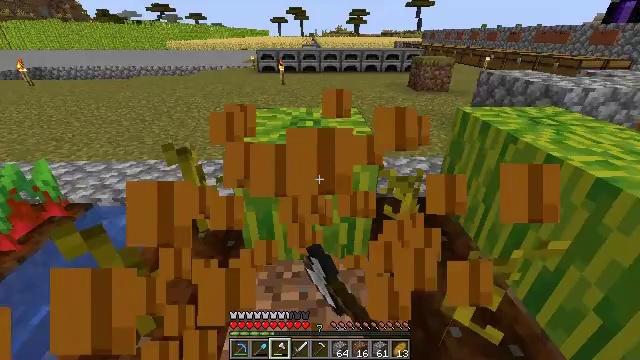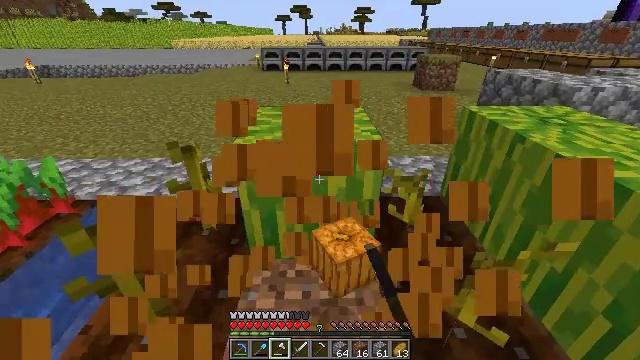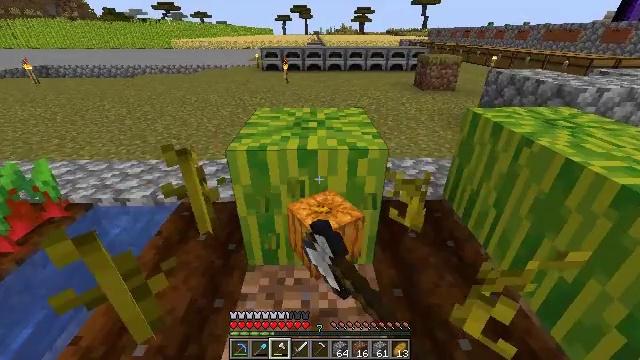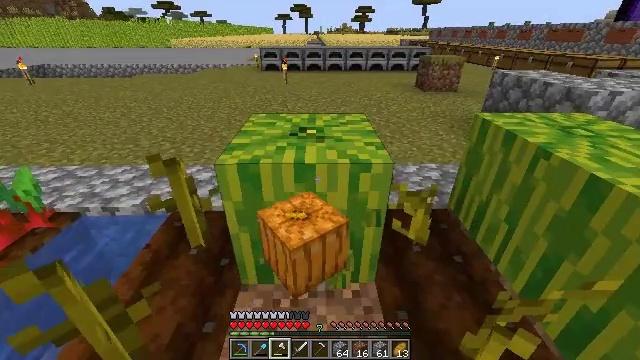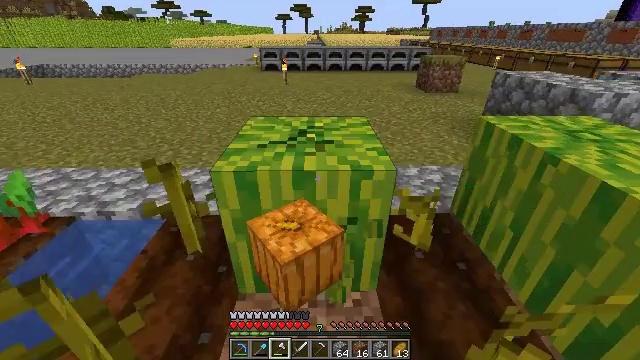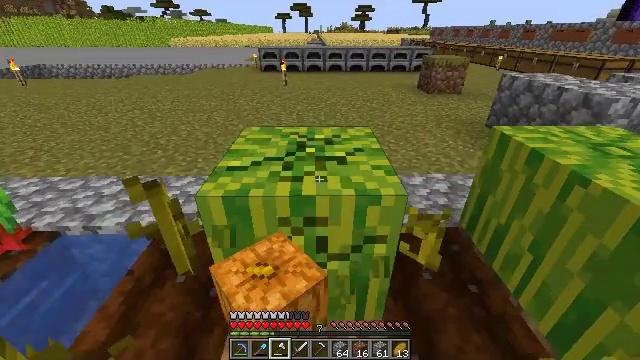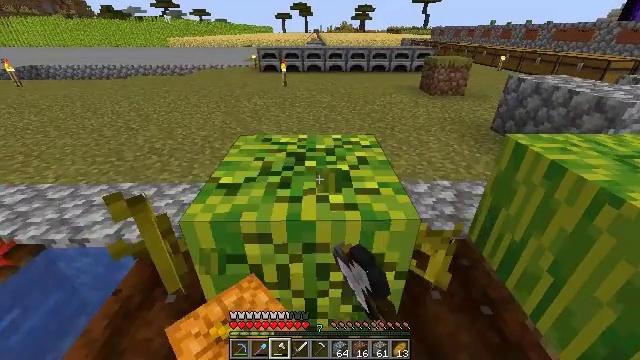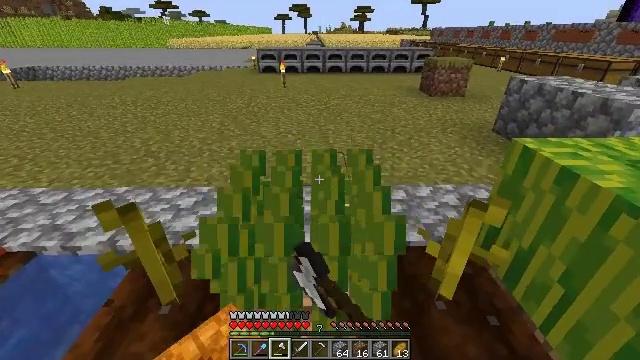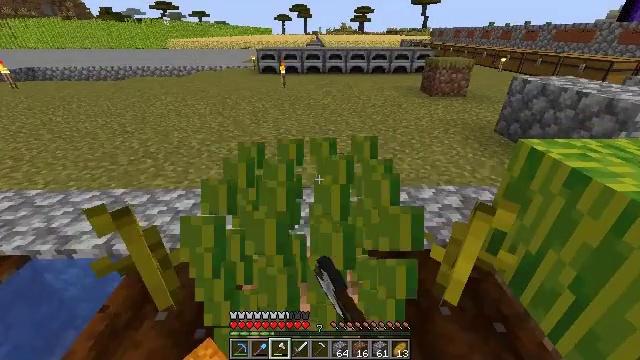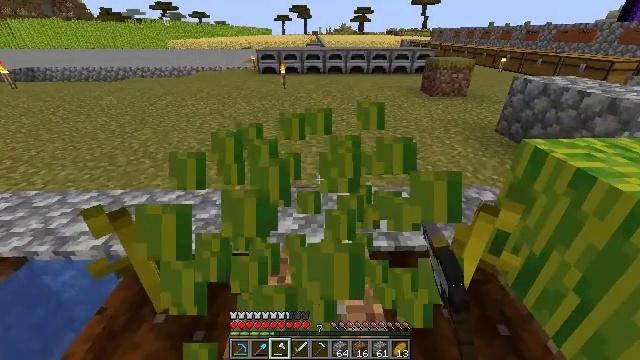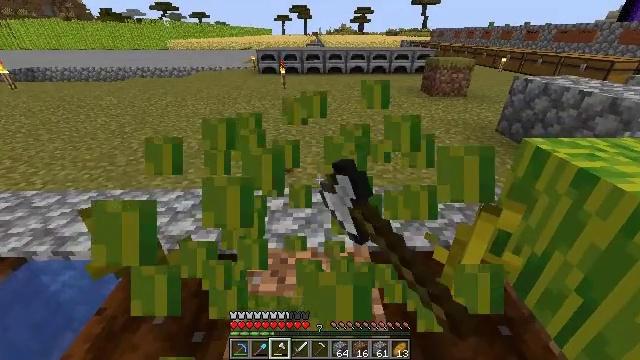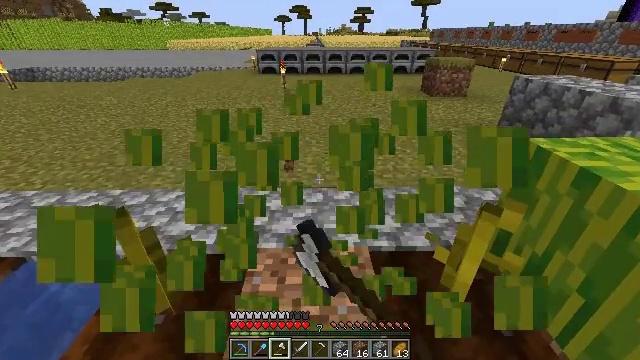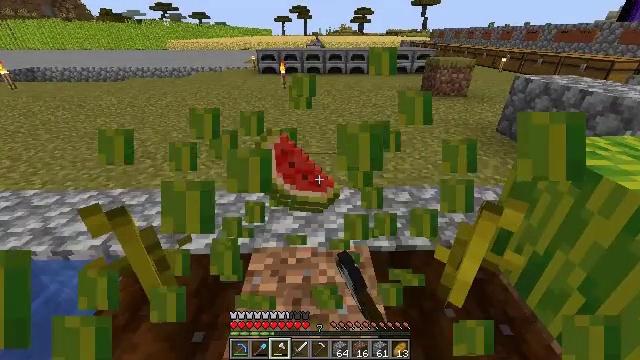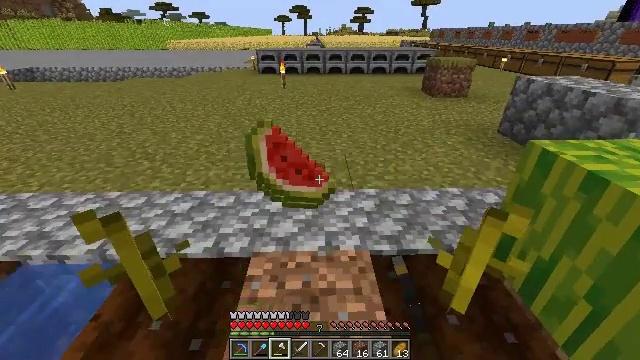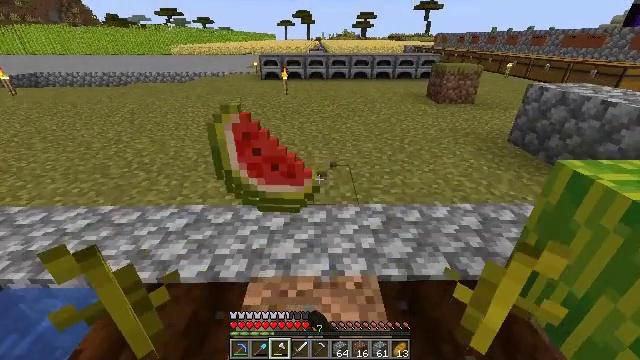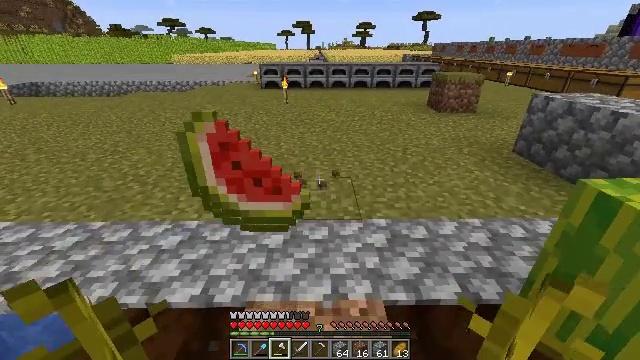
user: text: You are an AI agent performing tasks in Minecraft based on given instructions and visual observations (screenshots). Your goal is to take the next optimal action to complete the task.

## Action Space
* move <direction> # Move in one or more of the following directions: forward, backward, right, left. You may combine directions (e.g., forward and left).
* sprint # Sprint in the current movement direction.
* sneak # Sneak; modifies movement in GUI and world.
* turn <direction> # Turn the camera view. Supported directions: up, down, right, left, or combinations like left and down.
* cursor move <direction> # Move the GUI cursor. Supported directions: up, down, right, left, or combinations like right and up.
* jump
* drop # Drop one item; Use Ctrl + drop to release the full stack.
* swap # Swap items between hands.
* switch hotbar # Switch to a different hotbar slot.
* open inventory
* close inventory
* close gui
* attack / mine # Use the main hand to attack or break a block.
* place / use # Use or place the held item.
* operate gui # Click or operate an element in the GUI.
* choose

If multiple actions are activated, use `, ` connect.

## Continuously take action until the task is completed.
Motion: motion action
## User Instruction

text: Mine a melon block.
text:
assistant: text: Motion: attack / mine
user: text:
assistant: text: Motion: move forward, attack / mine
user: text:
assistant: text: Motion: move forward, attack / mine
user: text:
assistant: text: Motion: move forward, attack / mine
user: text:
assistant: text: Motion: move forward, attack / mine
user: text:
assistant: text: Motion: attack / mine
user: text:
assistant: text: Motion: attack / mine
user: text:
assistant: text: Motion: attack / mine
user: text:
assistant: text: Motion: attack / mine
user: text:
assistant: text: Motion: attack / mine
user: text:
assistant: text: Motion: attack / mine
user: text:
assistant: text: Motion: attack / mine
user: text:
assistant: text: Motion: move forward, attack / mine
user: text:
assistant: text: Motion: move forward, attack / mine
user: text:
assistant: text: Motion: move forward, turn up
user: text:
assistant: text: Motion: move forward
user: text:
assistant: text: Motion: move forward
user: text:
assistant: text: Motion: move forward
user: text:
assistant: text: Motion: move forward and move left, turn right
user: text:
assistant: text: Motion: move forward and move left, turn right and down
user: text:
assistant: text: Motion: move forward and move left, turn right and down
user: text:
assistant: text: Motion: move forward and move left
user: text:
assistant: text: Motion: move forward and move left
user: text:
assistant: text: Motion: move forward and move left, turn left
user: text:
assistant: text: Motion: move forward, turn right and up
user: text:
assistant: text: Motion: move forward, turn right and up
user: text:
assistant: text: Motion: move forward and move left, turn right and up
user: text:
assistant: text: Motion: move forward and move left, turn right
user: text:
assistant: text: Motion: move forward and move left, turn right and down
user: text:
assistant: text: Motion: move forward and move left